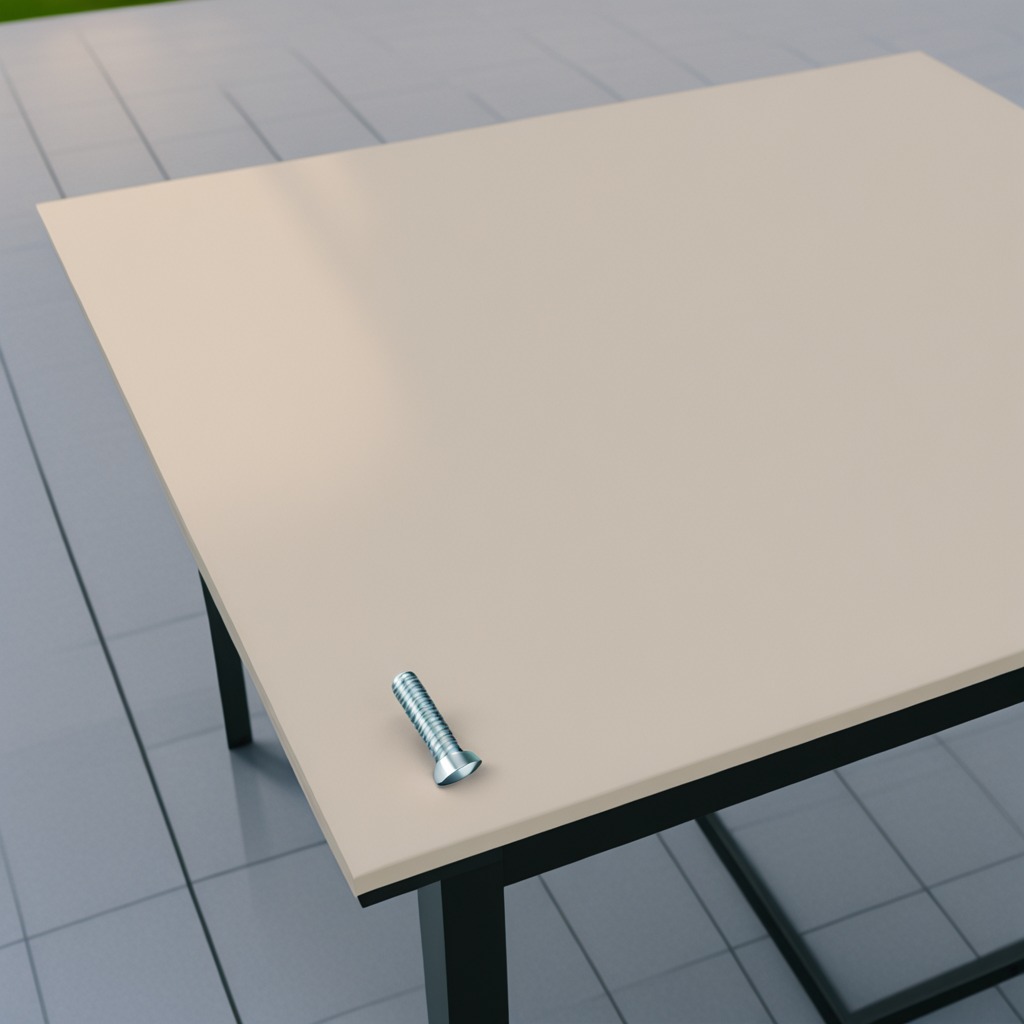
A metal screw is lying on a utility table in a temporary outdoor tool station.